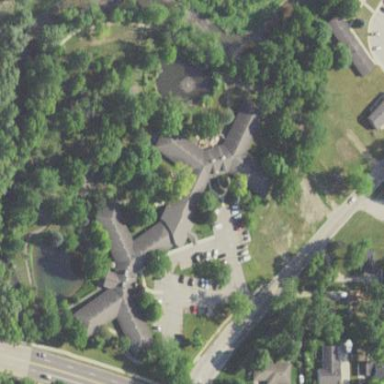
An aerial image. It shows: Nursing home.